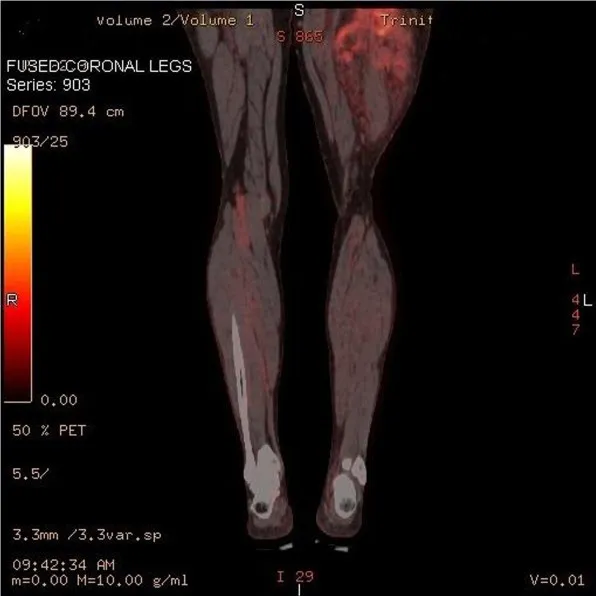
A coronal PET-IMG/CT demonstrating significant enlargement of soft tissue and fatty components in the biceps femoris muscle belly. Multiple serpiginous vessels are seen coursing through the soft tissue and surrounding edema.
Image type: radiology (pet)